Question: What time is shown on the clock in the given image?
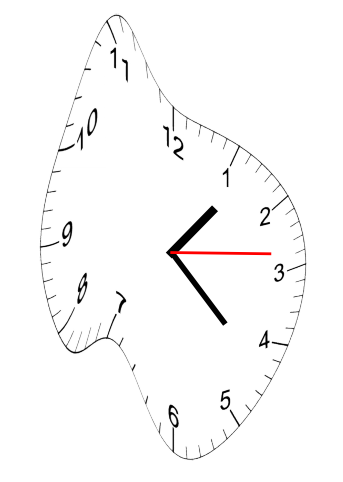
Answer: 01:22:14